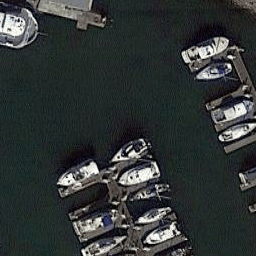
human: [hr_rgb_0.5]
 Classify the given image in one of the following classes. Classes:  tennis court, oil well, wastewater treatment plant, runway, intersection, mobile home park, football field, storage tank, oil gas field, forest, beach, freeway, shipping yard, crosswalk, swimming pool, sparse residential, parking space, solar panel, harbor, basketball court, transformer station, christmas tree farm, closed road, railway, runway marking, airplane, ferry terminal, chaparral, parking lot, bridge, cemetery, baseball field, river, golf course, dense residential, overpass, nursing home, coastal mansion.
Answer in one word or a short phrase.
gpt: harbor